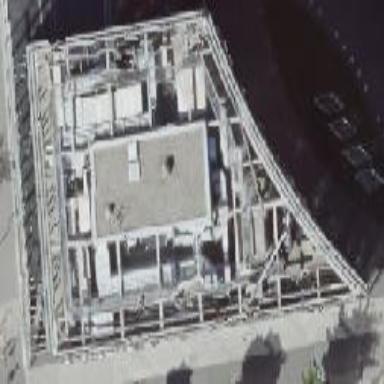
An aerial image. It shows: Flat-roofed commercial building.